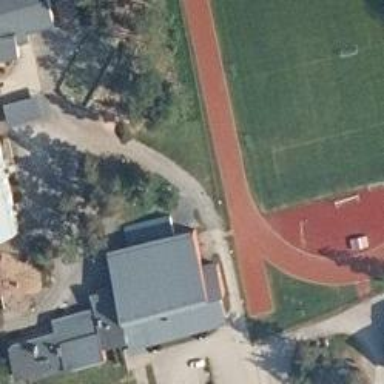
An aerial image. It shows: Track in leisure land.